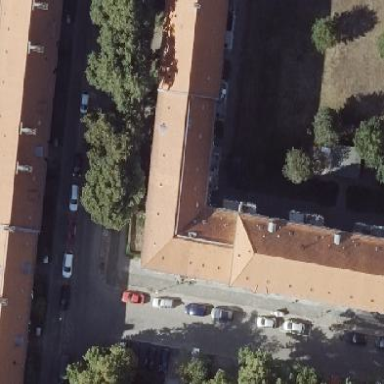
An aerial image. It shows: Hipped roof apartment building.